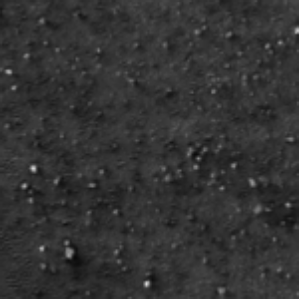
Label: frost